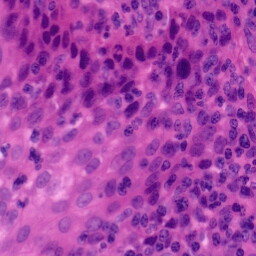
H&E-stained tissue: Tonsil